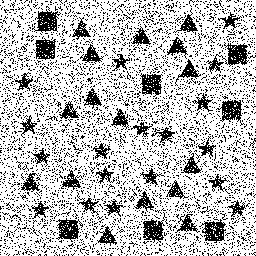
Squares: 8
Triangles: 16
Stars: 18
Total shapes: 42